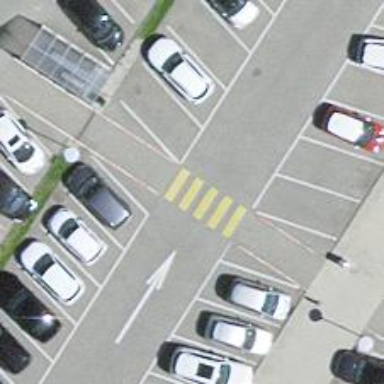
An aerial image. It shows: Road serving as parking aisle.